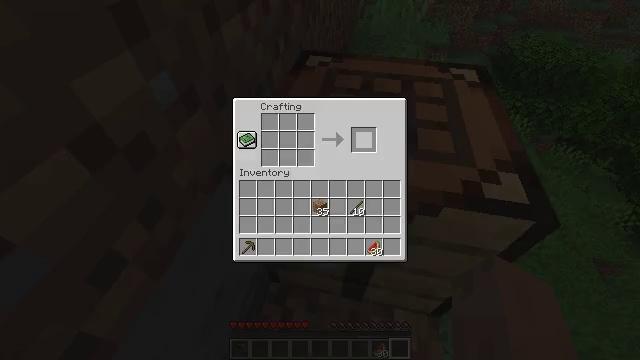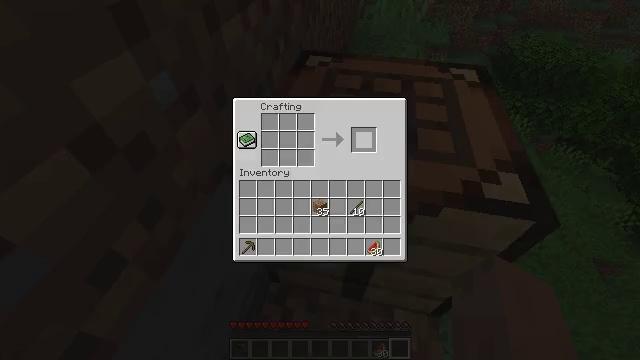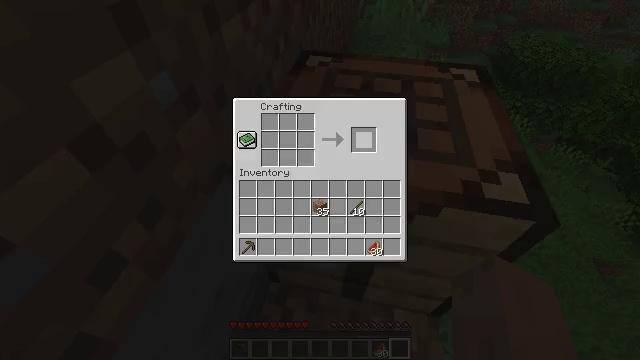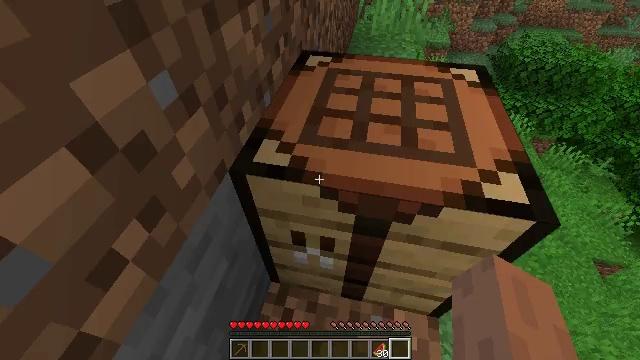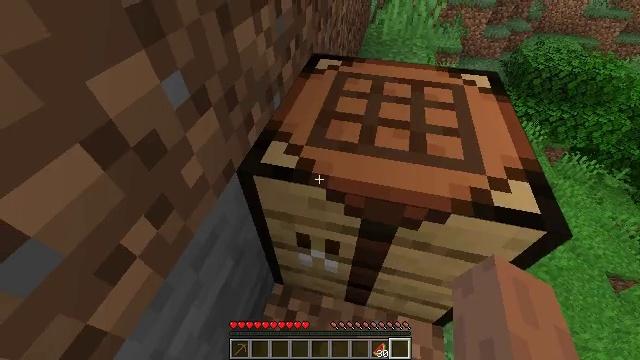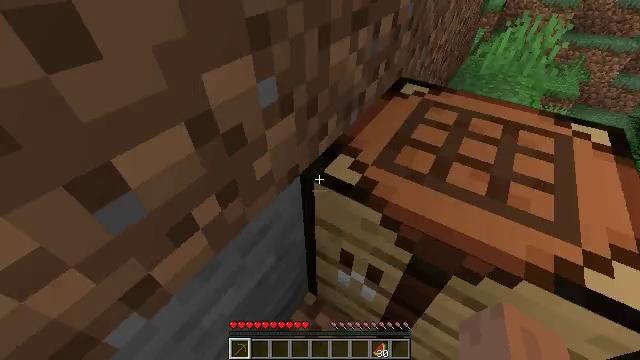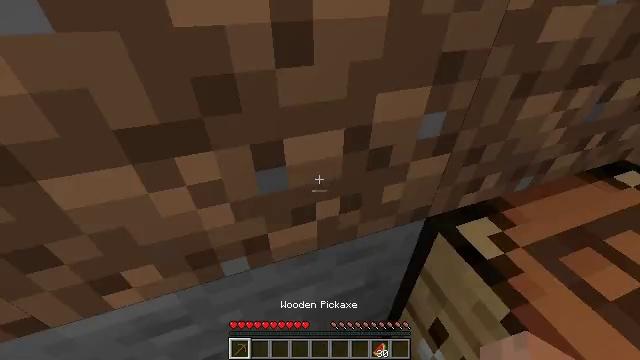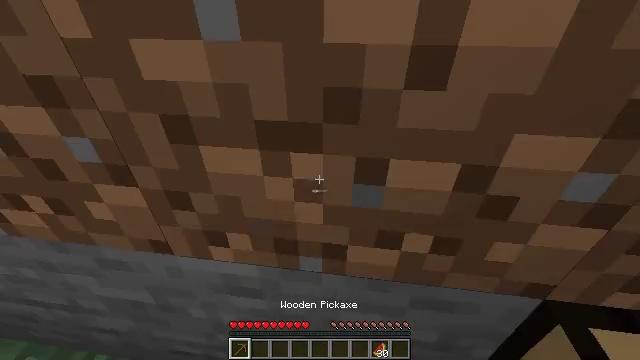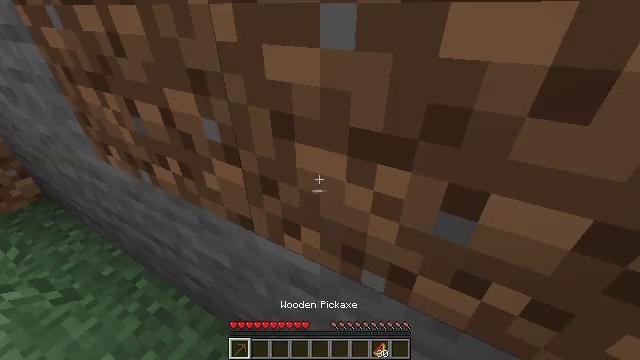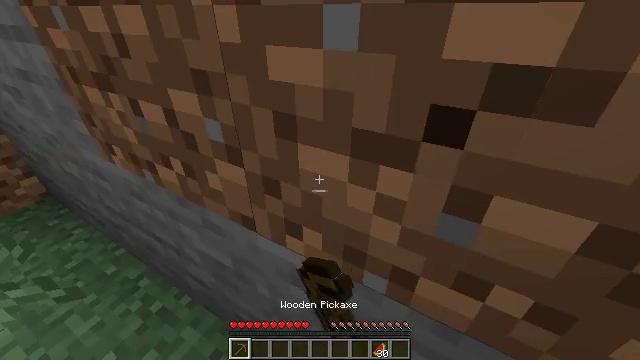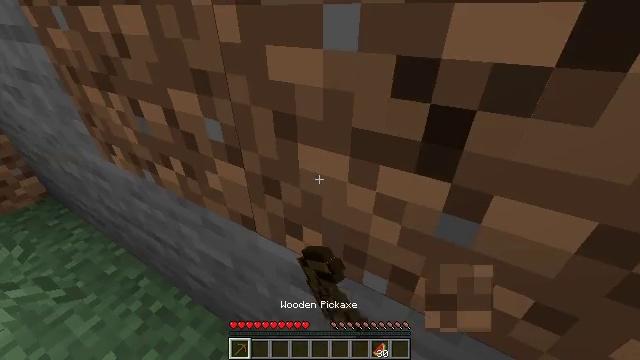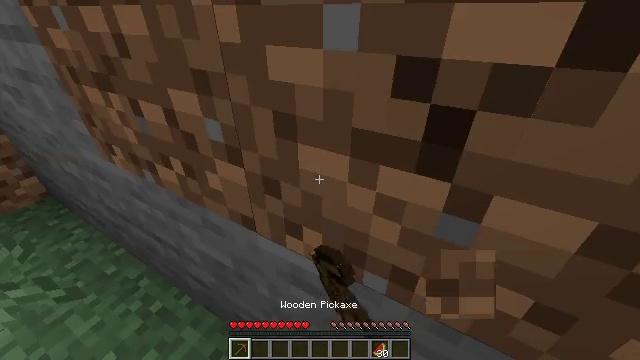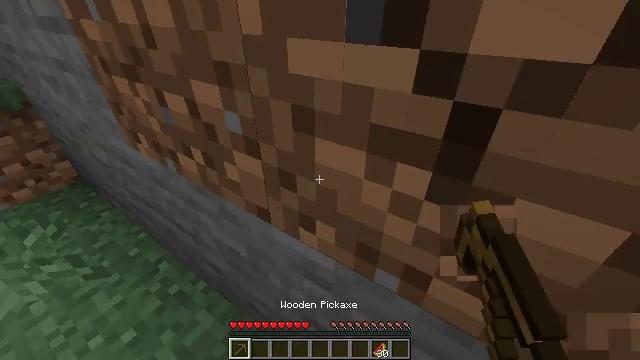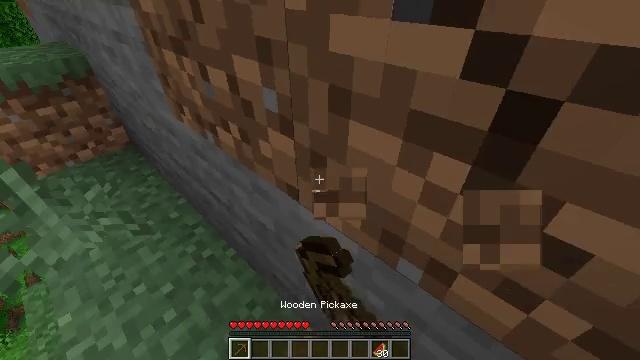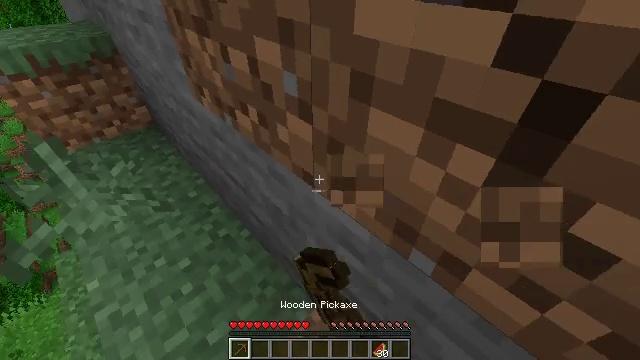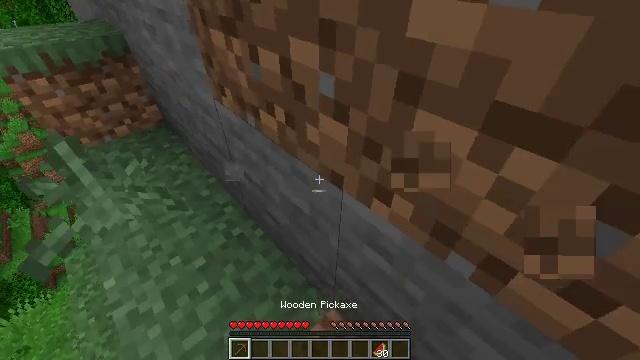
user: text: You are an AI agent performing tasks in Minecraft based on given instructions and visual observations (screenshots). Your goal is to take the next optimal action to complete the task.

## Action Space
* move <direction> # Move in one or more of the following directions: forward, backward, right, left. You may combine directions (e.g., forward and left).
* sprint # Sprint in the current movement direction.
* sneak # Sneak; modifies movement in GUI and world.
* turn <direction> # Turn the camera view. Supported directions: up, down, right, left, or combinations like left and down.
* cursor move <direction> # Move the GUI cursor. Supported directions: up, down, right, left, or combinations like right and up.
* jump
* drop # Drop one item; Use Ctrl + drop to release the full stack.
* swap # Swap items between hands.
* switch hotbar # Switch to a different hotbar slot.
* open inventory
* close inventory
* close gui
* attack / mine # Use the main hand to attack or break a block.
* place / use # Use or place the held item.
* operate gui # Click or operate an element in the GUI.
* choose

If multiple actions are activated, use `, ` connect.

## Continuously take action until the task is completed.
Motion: motion action
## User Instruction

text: Harvest some fern.
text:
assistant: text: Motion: open gui
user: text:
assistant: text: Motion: no_op
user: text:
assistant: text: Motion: no_op
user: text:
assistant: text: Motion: turn left, close gui
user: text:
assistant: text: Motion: turn left and up, switch to hotbar 1, open inventory
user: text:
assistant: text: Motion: turn left and up, switch to hotbar 1
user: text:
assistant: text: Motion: turn left and up, switch to hotbar 1
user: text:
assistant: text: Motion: turn left and up, attack / mine, switch to hotbar 1
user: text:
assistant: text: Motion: attack / mine
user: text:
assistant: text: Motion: attack / mine
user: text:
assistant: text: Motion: attack / mine
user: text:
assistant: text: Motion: turn left and down, attack / mine
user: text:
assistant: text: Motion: turn left and down, attack / mine
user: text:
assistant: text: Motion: move left, turn left and down, attack / mine
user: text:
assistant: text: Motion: move left, attack / mine
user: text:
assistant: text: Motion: move forward and move left, sneak, turn left, attack / mine
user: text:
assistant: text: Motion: move forward and move left, sneak, turn left, attack / mine
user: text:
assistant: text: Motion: move forward and move left, sneak, attack / mine
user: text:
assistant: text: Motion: move forward and move left, sneak, attack / mine
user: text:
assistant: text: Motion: move forward and move left, sneak, turn right and up, attack / mine
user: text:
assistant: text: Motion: move forward and move left, sneak, turn right and up, attack / mine
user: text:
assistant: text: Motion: move forward and move left, sneak, turn right and up, attack / mine
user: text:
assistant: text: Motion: move forward and move left, sneak, turn right and up, attack / mine
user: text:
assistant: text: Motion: move forward and move left, sneak, attack / mine
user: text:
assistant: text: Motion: move forward and move left, sneak, attack / mine
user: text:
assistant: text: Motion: move forward and move left, sneak, attack / mine
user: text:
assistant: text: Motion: move forward and move left, sneak, attack / mine
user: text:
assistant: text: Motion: move forward and move left, sneak, turn right, attack / mine
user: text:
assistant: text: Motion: sneak, attack / mine